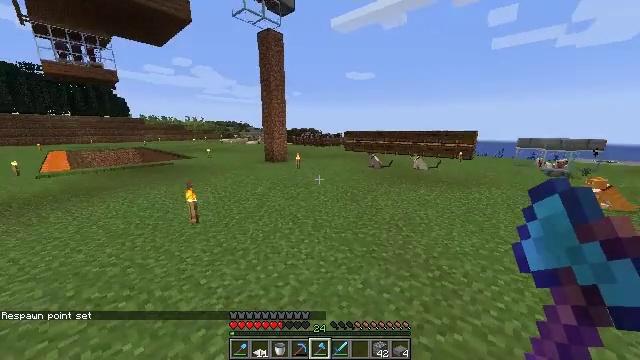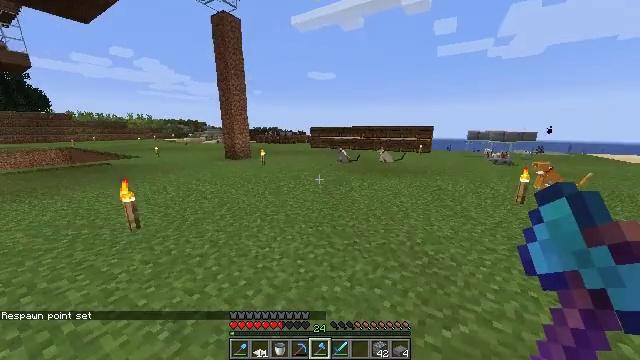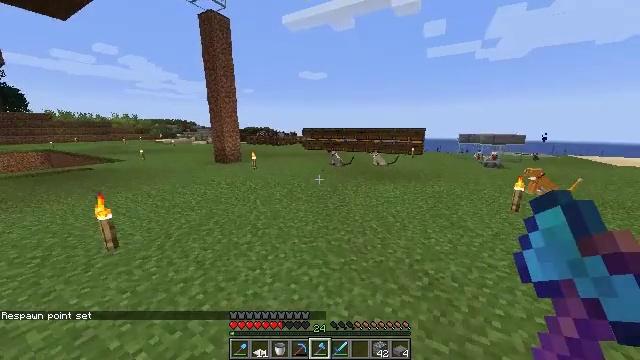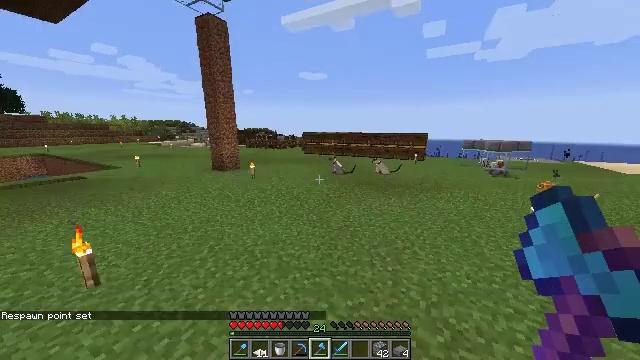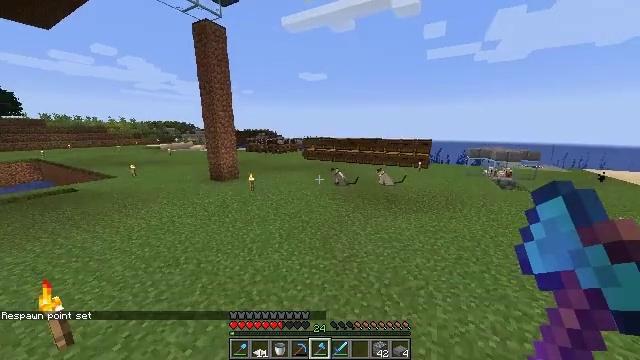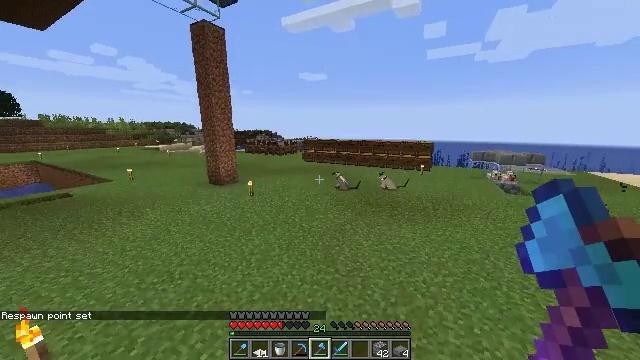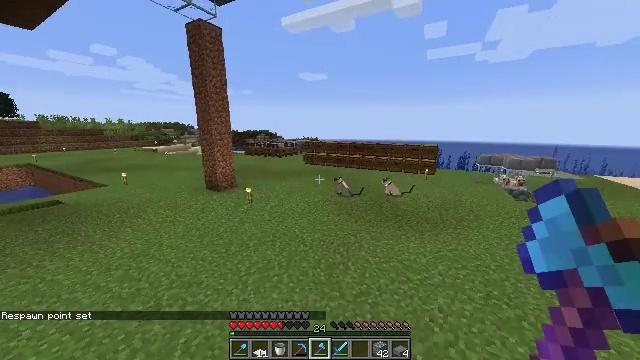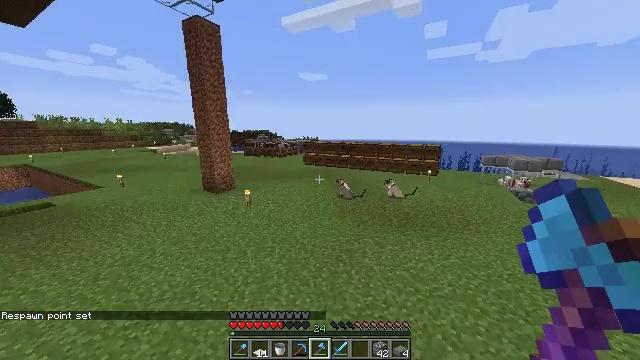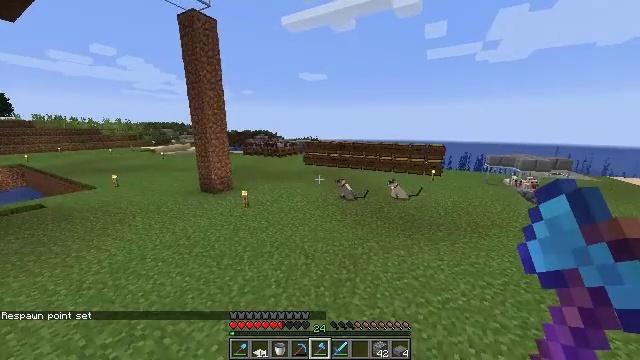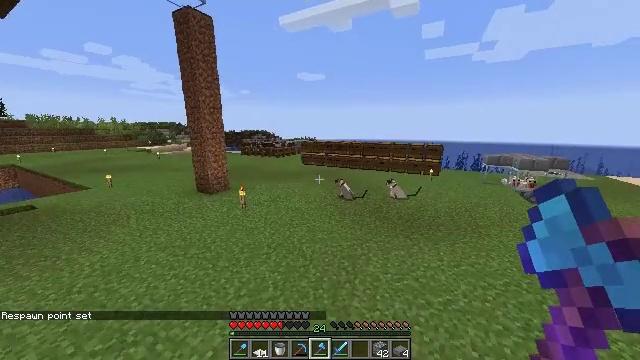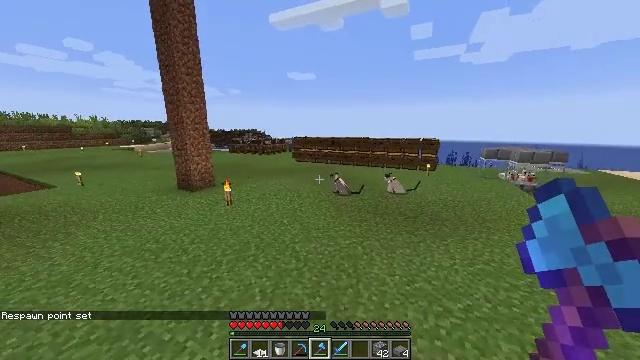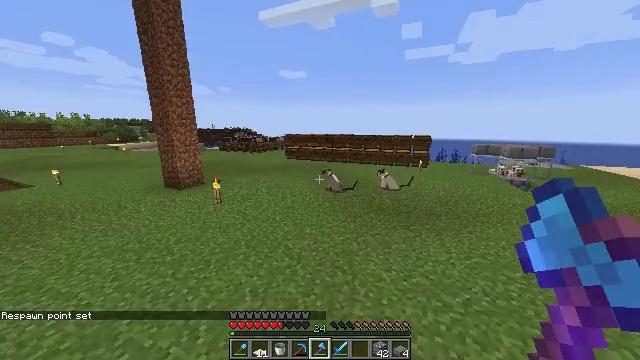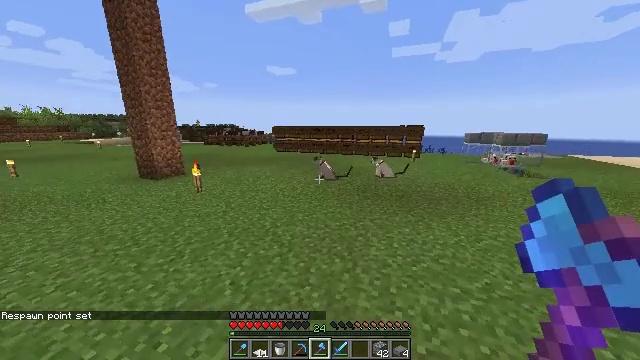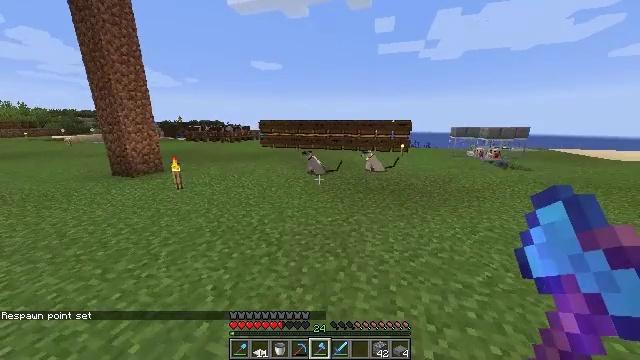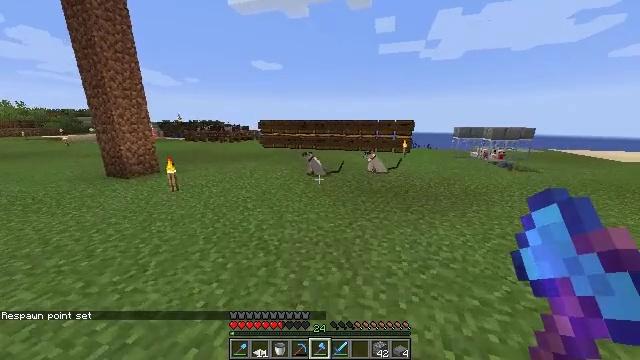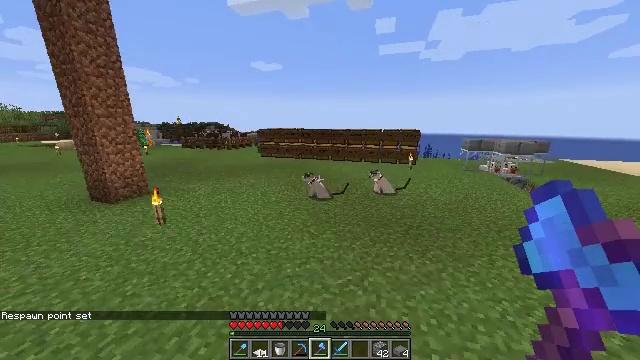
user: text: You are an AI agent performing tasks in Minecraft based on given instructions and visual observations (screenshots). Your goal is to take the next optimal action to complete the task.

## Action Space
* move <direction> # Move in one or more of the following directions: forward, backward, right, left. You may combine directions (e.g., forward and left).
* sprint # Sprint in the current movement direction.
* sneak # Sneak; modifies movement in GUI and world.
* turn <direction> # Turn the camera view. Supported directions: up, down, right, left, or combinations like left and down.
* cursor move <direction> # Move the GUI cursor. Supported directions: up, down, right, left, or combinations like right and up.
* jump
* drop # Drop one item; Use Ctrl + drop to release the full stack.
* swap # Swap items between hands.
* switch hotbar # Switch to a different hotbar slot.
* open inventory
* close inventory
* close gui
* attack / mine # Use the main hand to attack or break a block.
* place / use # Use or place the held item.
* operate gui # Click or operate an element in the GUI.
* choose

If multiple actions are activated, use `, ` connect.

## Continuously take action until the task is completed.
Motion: motion action
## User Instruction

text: Interact with a crafting table to craft an iron trapdoor.
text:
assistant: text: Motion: move forward, sprint, turn right, jump
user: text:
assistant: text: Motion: move forward, sprint, turn right, jump
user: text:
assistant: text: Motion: move forward, sprint, jump
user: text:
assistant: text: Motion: move forward, sprint, jump
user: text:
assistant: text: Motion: move forward, jump
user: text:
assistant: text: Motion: move forward, jump
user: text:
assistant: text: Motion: move forward, jump
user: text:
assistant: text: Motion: move forward, jump
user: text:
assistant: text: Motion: move forward, jump
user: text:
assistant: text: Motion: move forward, turn right, jump
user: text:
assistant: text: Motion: move forward, turn right, jump
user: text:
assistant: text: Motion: move forward, turn right, jump
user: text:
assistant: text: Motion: move forward, turn right, jump
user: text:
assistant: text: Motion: move forward, sprint, jump
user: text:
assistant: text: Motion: move forward, sprint, jump
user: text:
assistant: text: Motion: move forward, sprint, jump
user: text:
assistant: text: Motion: move forward, jump
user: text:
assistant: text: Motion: move forward, jump
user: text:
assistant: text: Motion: move forward, jump
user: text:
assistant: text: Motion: move forward, jump
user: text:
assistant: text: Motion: move forward, turn left and down, jump
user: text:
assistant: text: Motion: move forward, turn left, jump
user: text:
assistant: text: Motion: move forward, jump
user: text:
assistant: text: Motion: move forward, jump
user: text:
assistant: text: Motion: move forward, jump
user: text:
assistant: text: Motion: move forward, sprint, jump
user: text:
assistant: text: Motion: move forward, sprint, jump
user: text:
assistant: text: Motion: move forward, sprint, jump
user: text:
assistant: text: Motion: move forward, jump
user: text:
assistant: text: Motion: move forward, jump